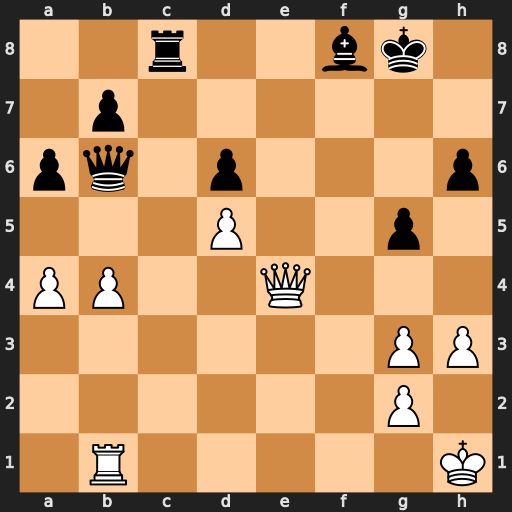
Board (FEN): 2r2bk1/1p6/pq1p3p/3P2p1/PP2Q3/6PP/6P1/1R5K
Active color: w
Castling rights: -
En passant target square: -
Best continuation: Qe6+ Kh8 Qxc8